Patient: sex M, age 51
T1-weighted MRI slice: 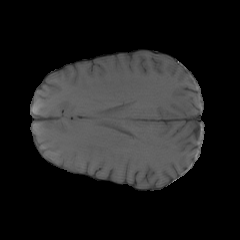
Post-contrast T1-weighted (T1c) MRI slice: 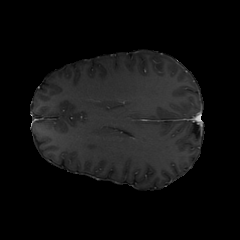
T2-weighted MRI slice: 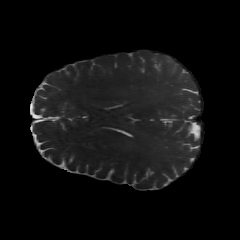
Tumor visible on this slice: no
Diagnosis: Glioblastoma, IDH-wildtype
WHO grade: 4